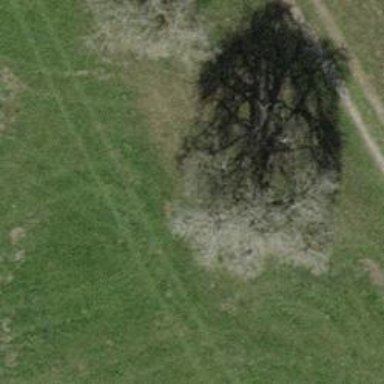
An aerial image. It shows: Single tag "natural: tree."